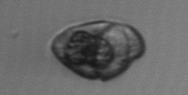
Label: Gyrodinium